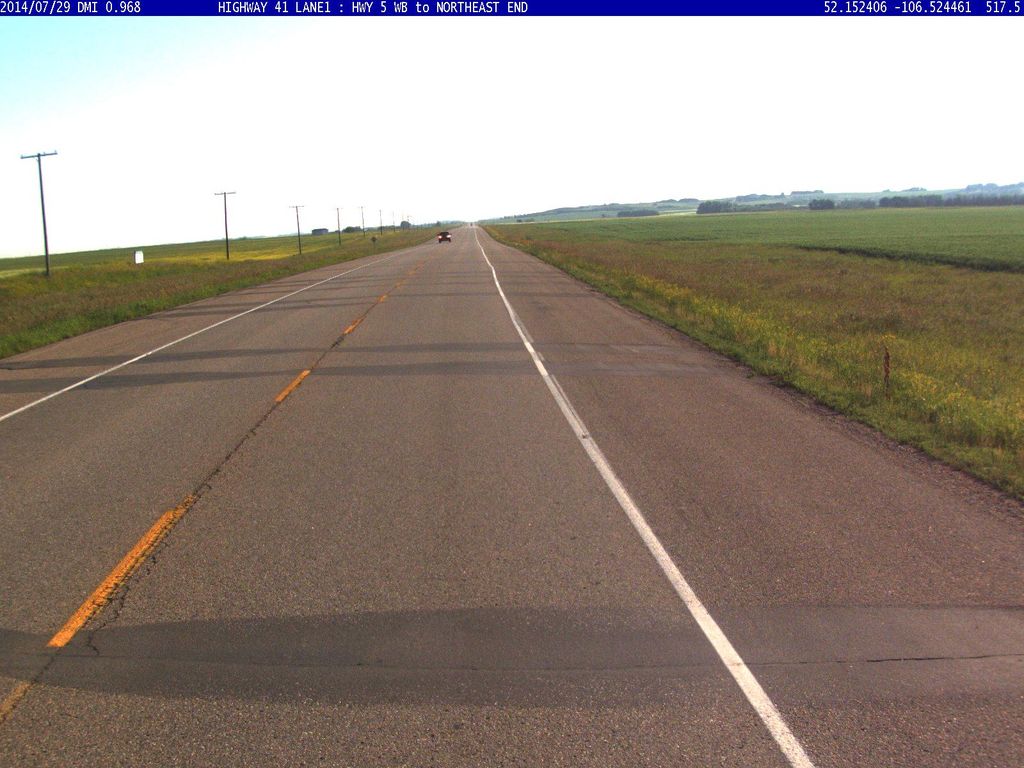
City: saskatoon